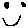
Label: smiley face